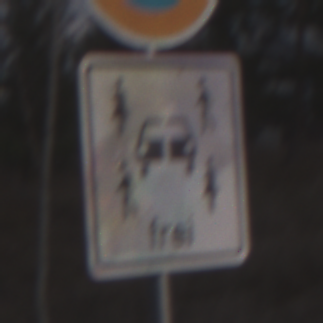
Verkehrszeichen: CarsharingfahrzeugeFrei
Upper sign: EingeschraenktesHalteverbot
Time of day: MorningAfternoon
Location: Outdoor (Nature)
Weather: PartlyCloudy
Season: NotSpecified
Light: Natural